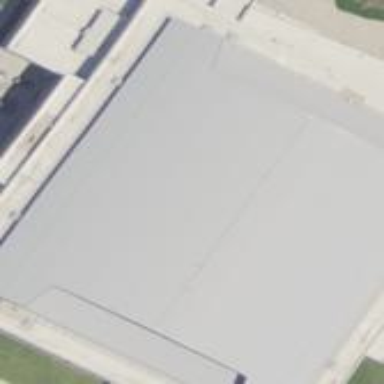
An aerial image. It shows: Stadium building with basketball court.